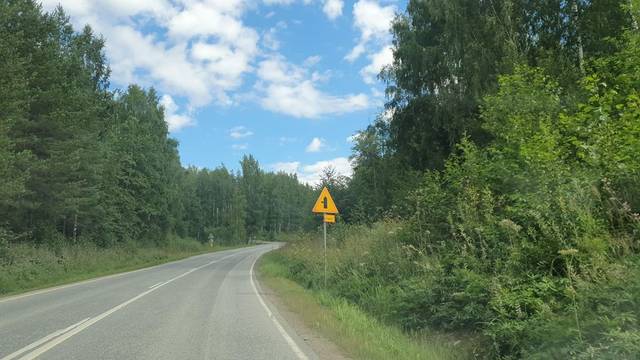
Region: Finland
Coordinates: 62.145, 25.713